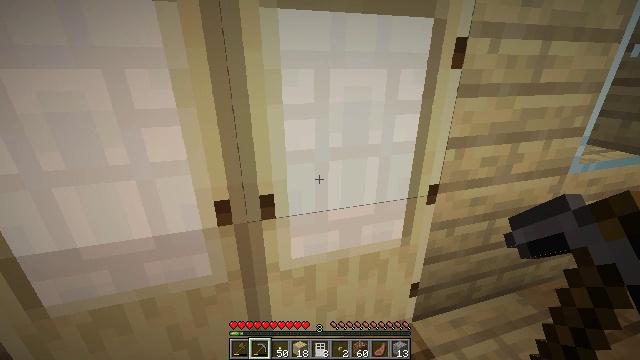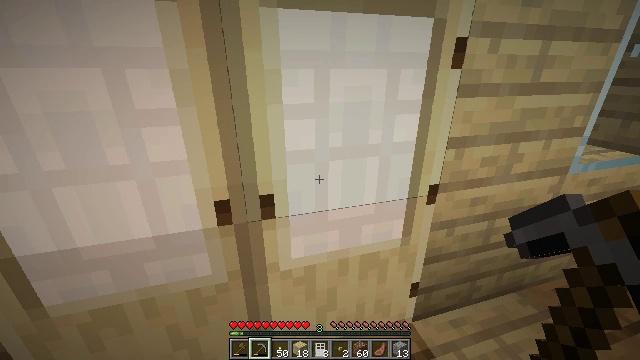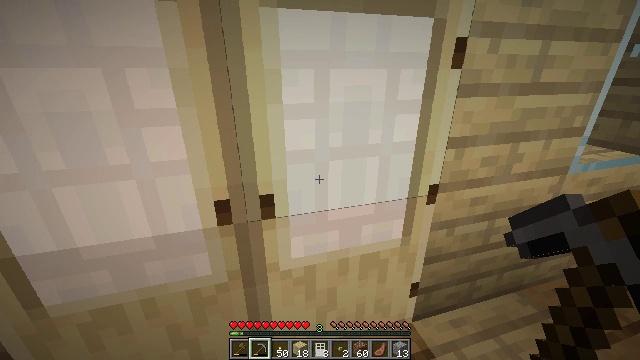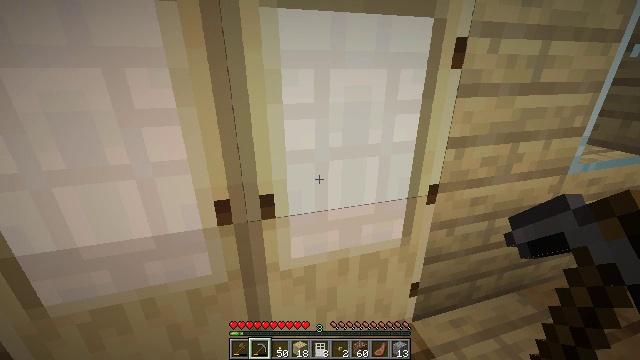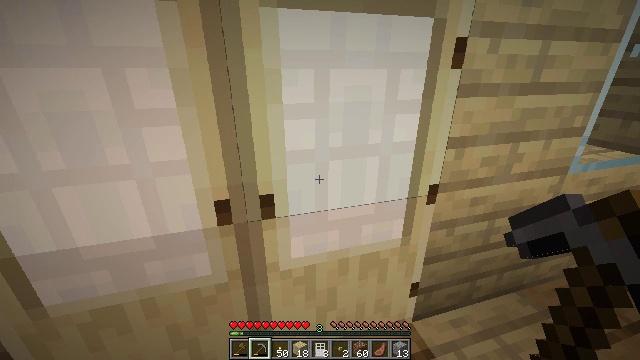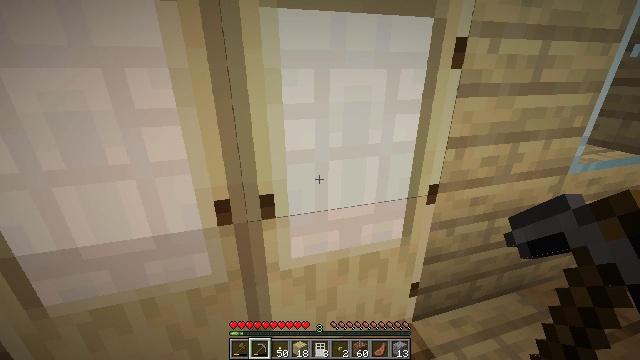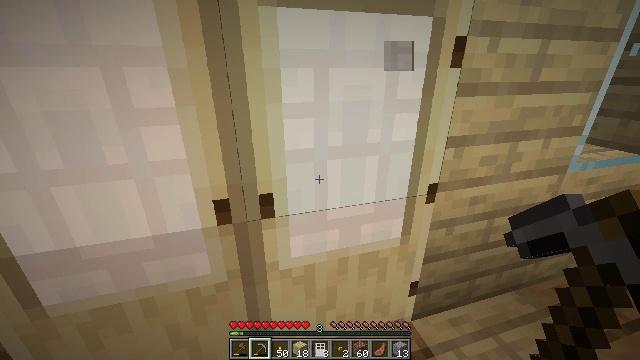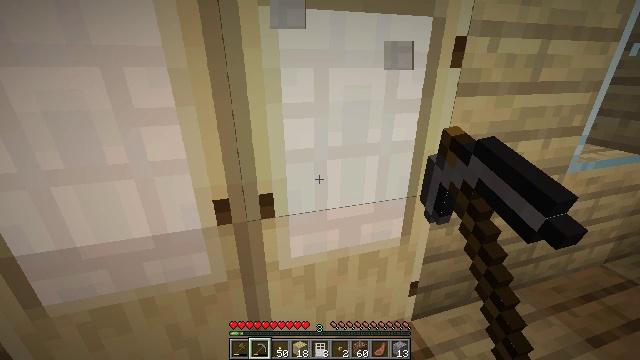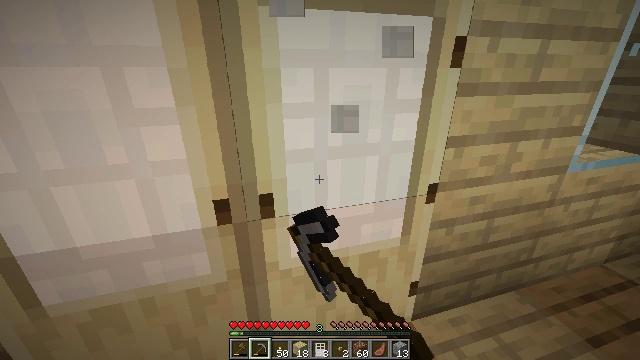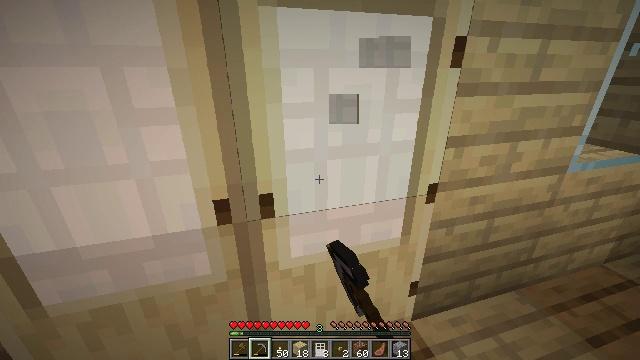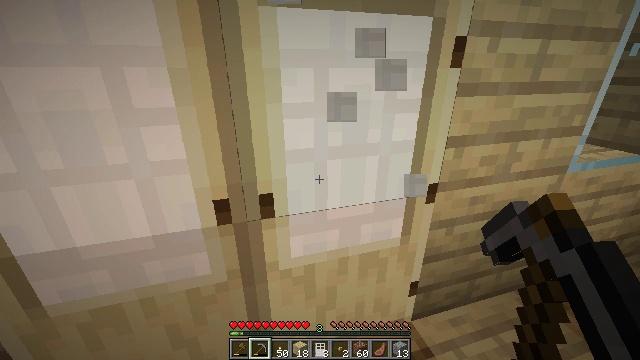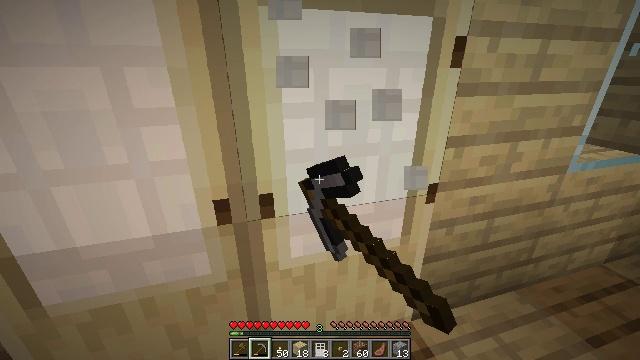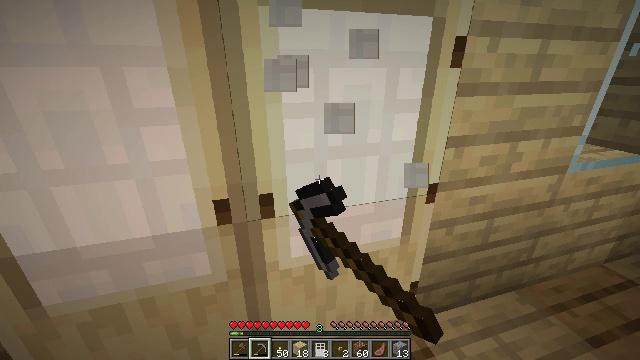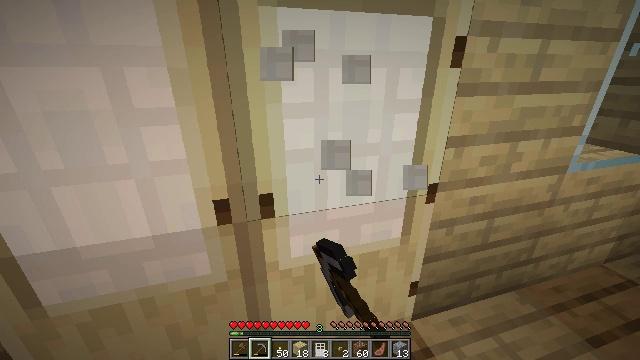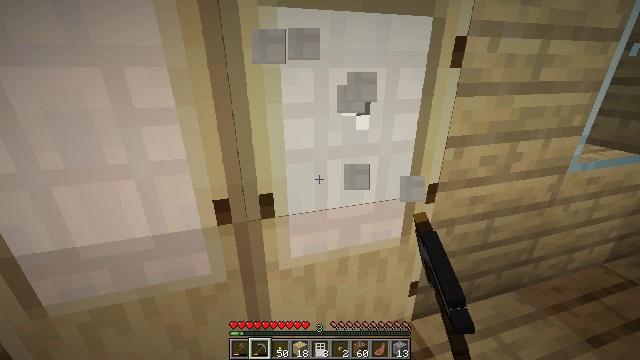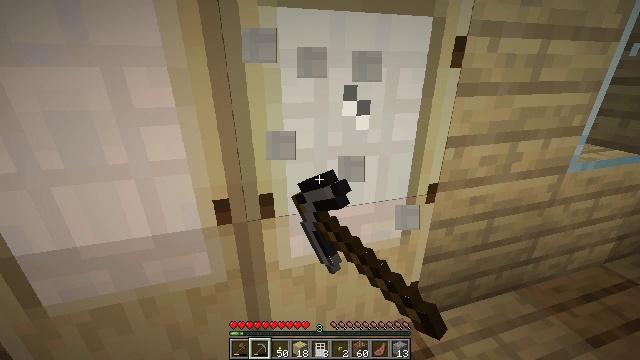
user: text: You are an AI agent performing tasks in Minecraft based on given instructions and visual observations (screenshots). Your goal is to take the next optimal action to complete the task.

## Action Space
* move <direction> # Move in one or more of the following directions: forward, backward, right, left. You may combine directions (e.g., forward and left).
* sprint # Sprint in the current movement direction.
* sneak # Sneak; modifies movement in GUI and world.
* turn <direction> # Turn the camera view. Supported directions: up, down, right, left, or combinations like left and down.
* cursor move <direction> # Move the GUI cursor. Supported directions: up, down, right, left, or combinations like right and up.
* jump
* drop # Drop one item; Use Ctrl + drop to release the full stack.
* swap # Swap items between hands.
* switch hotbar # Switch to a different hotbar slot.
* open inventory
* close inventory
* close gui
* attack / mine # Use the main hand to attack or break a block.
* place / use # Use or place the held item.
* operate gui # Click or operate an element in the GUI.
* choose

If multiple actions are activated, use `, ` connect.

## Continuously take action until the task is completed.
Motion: motion action
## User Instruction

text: Collect the birch door by breaking it.
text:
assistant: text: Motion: no_op
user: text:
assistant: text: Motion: no_op
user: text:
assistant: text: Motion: no_op
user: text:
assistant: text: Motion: no_op
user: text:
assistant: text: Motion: no_op
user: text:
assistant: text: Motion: attack / mine
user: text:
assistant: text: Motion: attack / mine
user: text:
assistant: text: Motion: attack / mine
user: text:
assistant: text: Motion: attack / mine
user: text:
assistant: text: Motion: attack / mine
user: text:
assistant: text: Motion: attack / mine
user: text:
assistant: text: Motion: attack / mine
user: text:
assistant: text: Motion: attack / mine
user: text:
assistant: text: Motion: attack / mine
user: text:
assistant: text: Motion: attack / mine
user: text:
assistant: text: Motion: attack / mine
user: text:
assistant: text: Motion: attack / mine
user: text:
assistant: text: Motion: attack / mine
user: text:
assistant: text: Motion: attack / mine
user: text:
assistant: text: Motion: attack / mine
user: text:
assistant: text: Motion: attack / mine
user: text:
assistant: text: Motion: attack / mine
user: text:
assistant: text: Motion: attack / mine
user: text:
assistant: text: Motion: attack / mine
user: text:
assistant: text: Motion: attack / mine
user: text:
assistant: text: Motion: attack / mine
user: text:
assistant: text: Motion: attack / mine
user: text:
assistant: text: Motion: attack / mine
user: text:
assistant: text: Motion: attack / mine
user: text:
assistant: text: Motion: attack / mine